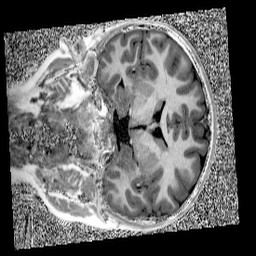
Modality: UNIT1
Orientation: coronal
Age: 9
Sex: male
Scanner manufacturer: siemens
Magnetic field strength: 3 T
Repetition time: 4 s
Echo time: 0.00303 s